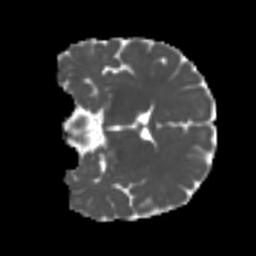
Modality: MD
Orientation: coronal
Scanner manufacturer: siemens
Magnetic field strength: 3 T
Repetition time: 4 s
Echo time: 0.0594 s